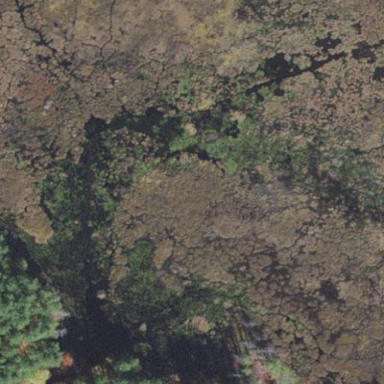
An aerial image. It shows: Marshy wetland area.